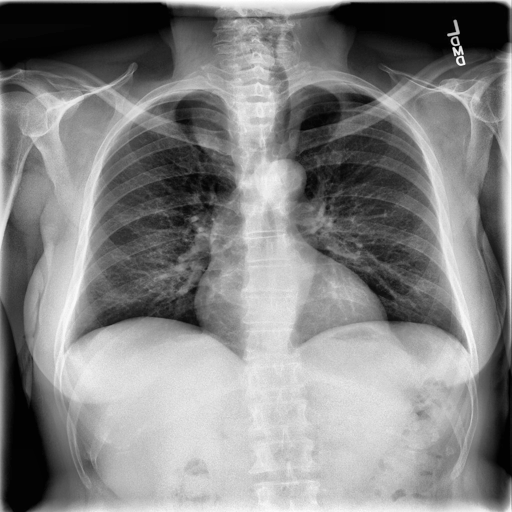
Finding: NORMAL